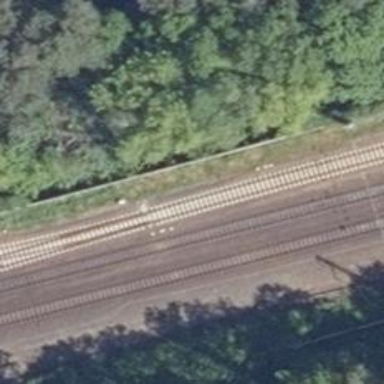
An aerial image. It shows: Railway switch with the turnout on the right side.